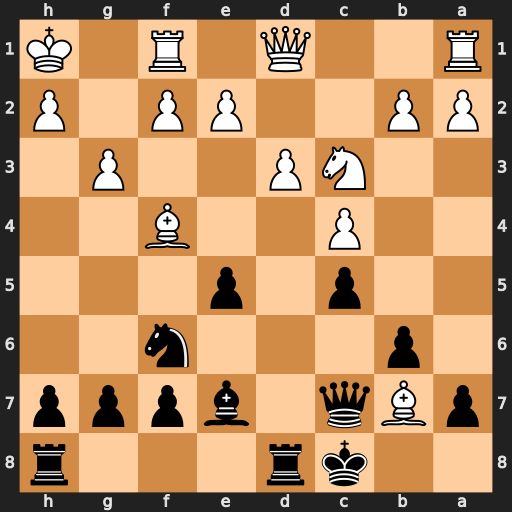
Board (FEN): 2kr3r/pBq1bppp/1p3n2/2p1p3/2P2B2/2NP2P1/PP2PP1P/R2Q1R1K
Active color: b
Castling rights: -
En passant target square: -
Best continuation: Qxb7+ e4 exf4